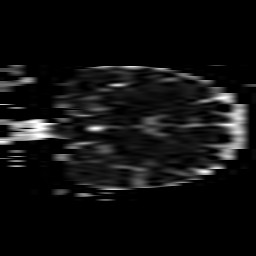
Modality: ADC
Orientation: coronal
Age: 43
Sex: female
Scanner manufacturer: philips
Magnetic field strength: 1.5 T
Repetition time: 4.251 s
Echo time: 0.07764 s